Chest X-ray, PA view. Patient: 34 years old, sex M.
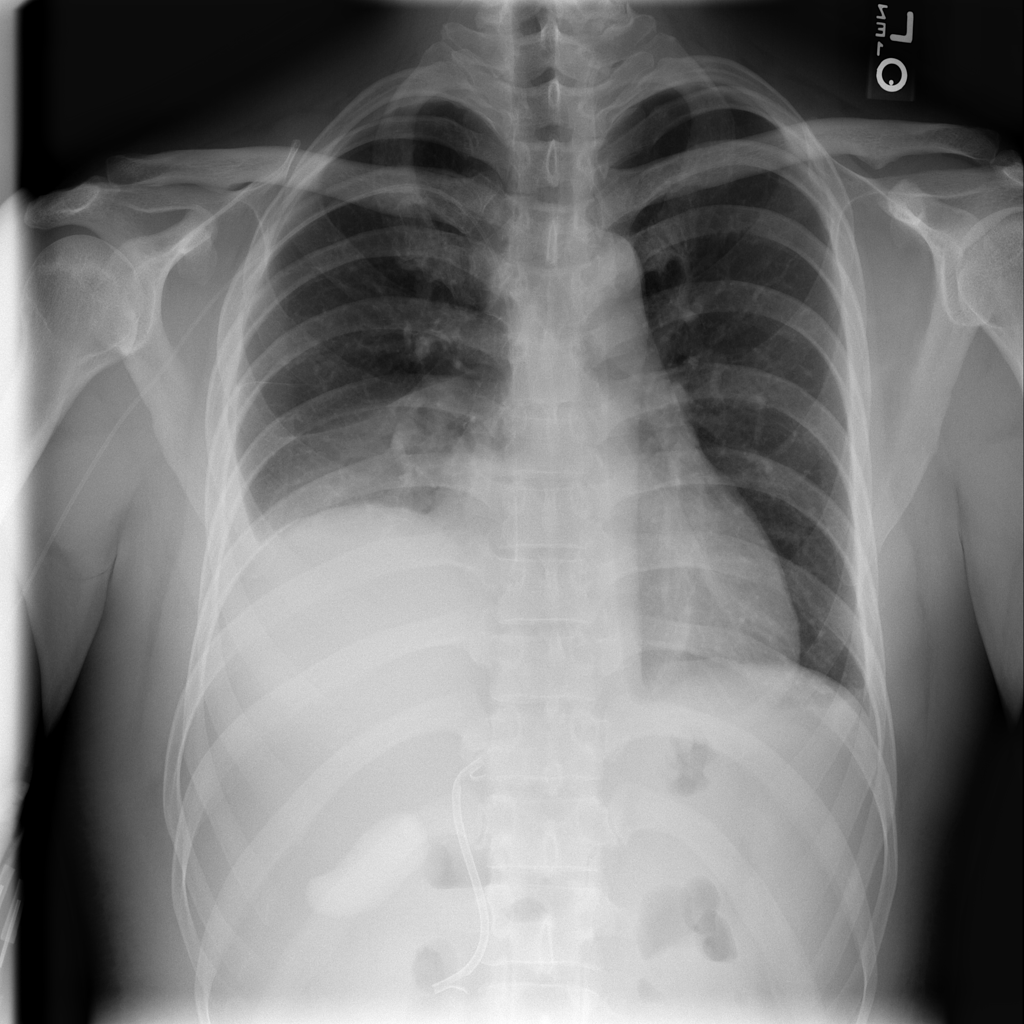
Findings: Effusion